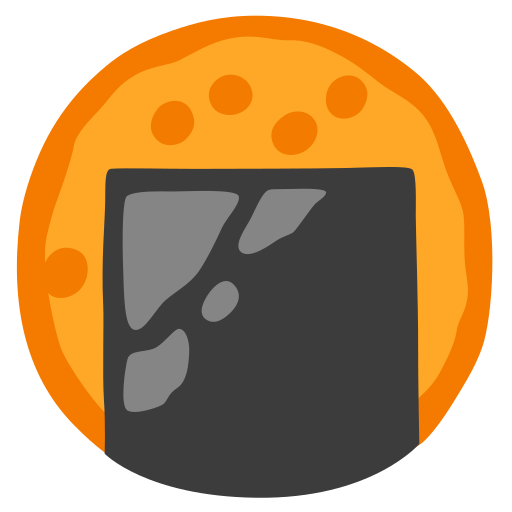
Emoji: 🍘